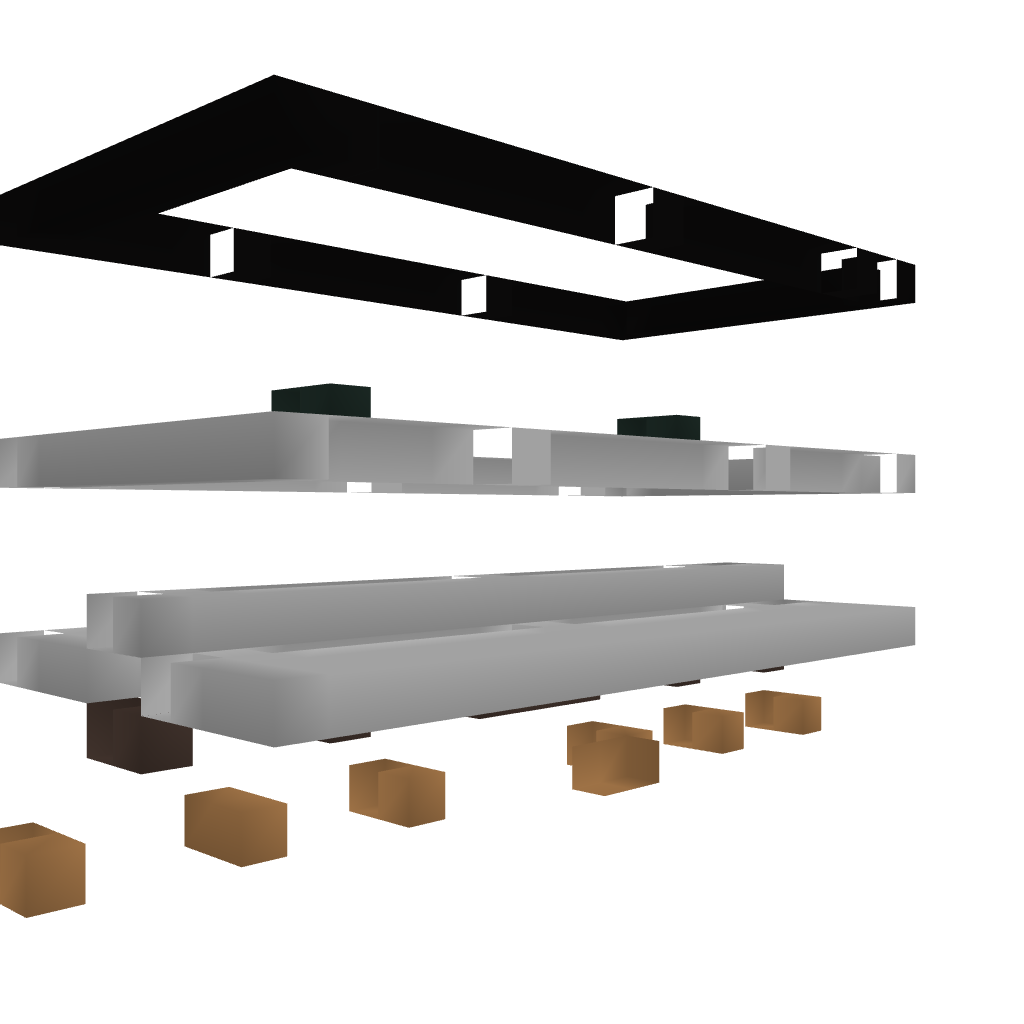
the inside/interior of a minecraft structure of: Gold Farm